Question: Some of app that can add file with iTunes's Apps TabBar like following pic.
I also want to do my app like that.
I have to add and remove file in iTunes's Apps Tab.
How can i do that?

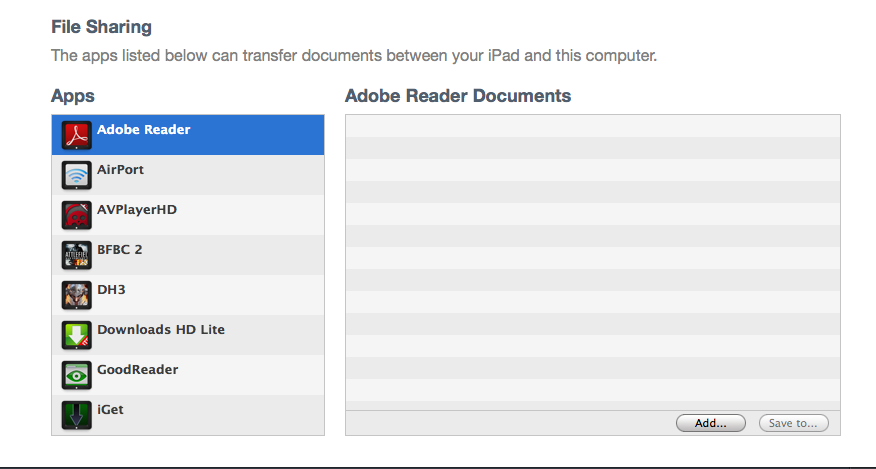
Answer: you should add this key in info.plist
Application supports iTunes file sharing true